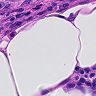
Metastatic tissue present: no